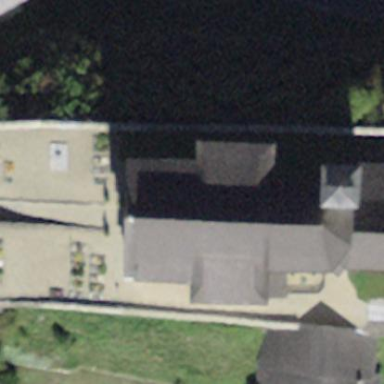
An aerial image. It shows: Church which is place of worship.